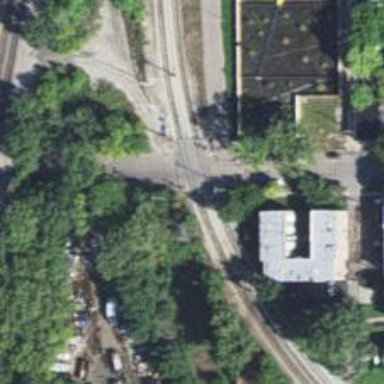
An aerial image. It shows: Railway crossing with lights.